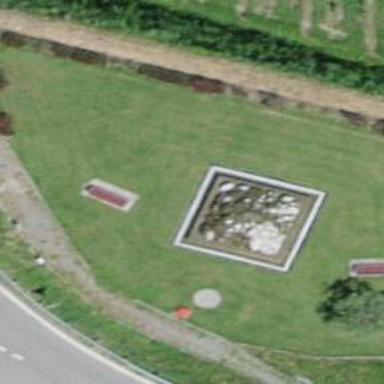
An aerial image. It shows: Decorative fountain as amenity.